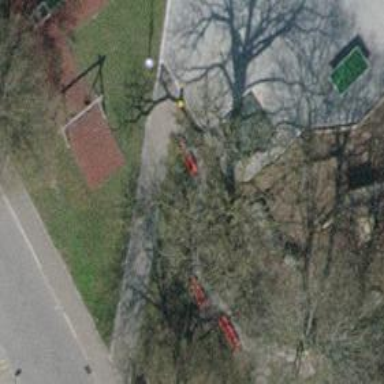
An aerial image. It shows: Bench.